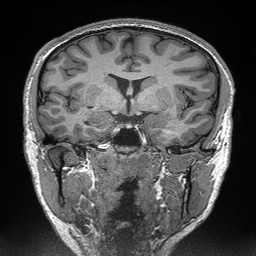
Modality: T1w
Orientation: sagittal
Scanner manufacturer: siemens
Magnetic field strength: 3 T
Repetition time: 2.3 s
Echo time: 0.00298 s